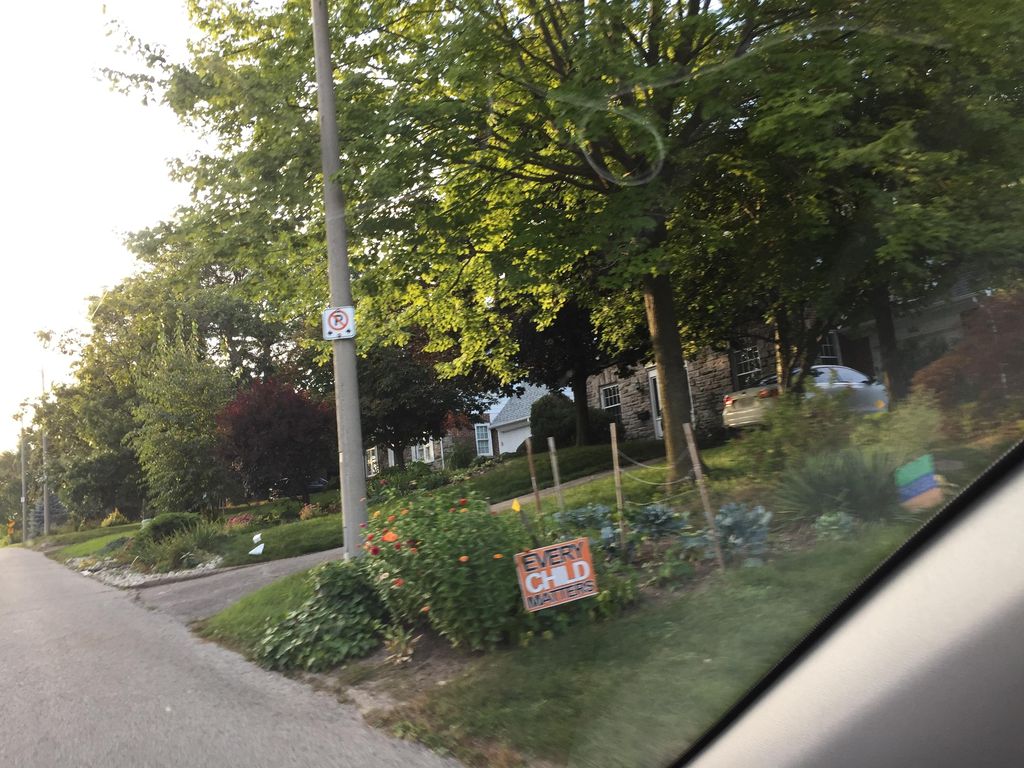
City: kitchener-waterloo